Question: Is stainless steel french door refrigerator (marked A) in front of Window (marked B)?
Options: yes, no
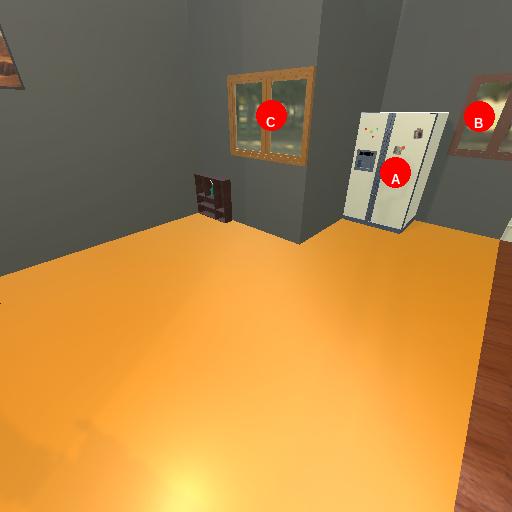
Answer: yes